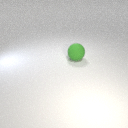
large green rubber sphere